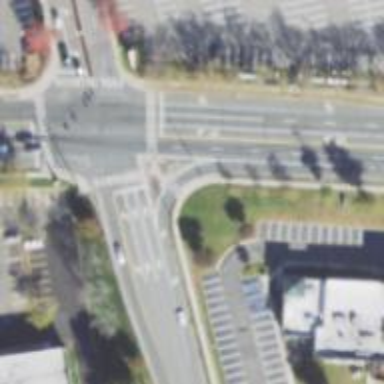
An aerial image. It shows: Marked crossing on footway.